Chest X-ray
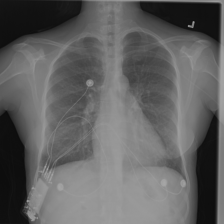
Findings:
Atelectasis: negative
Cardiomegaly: negative
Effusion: negative
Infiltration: negative
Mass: negative
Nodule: negative
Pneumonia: negative
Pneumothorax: negative
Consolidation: negative
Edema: negative
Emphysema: negative
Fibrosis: negative
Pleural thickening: negative
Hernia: negative